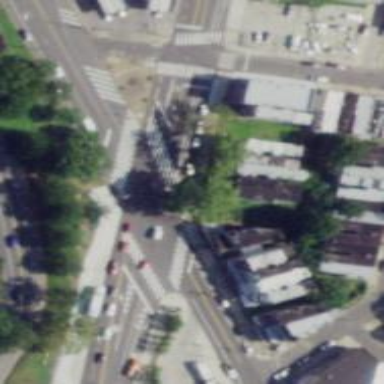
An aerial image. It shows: Zebra crossing for pedestrians.